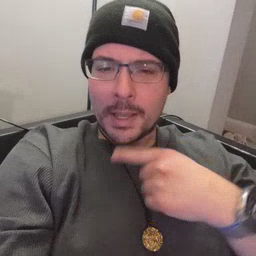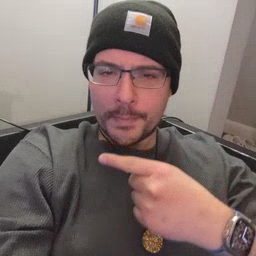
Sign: say